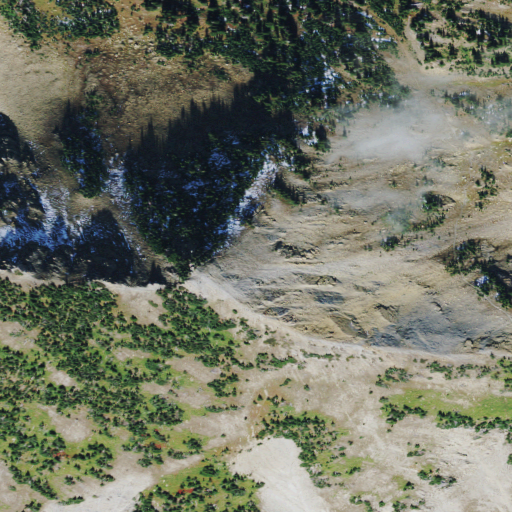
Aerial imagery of mountain in Montana named Mount Aeneas containing evergreen forest, shrub, and barren land